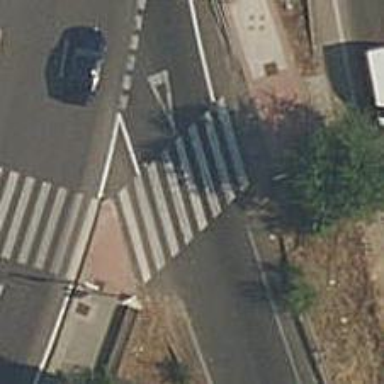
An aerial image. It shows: Marked crossing on the road.